Field crop: maize
Growth stage: 2
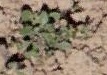
Species: convolvulus